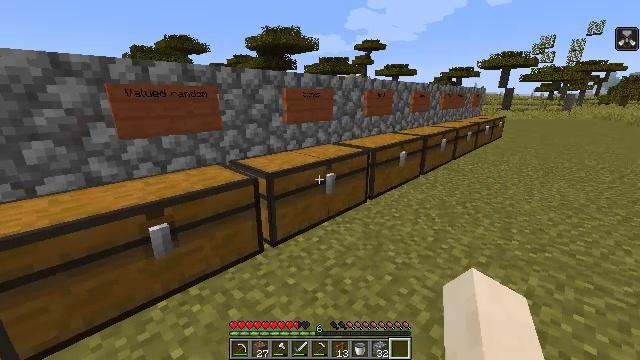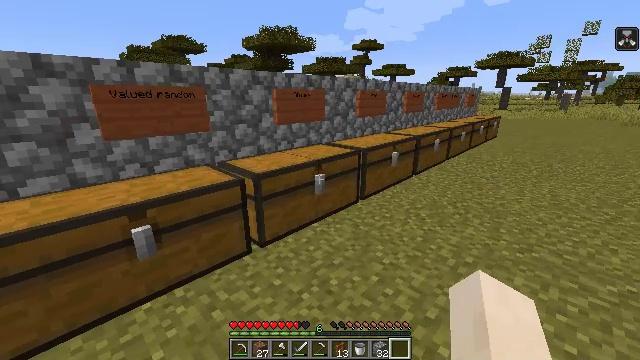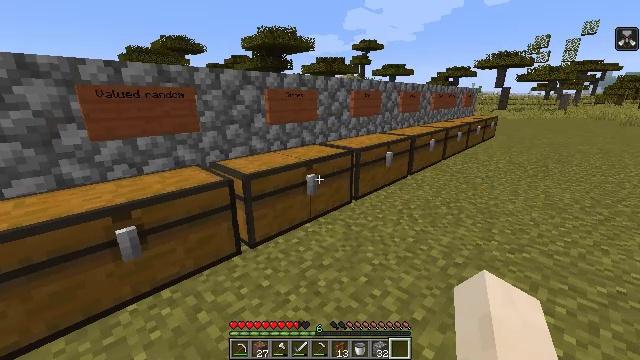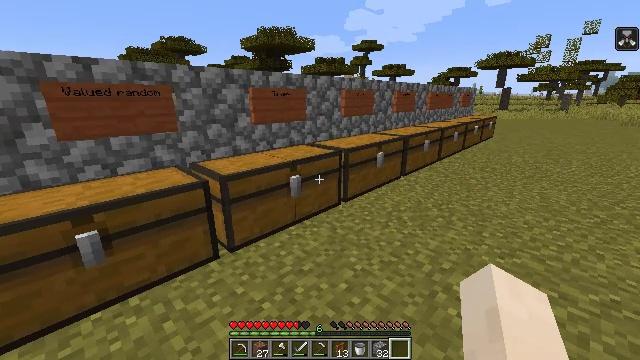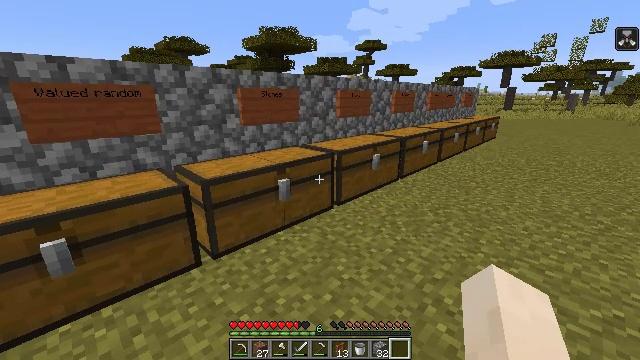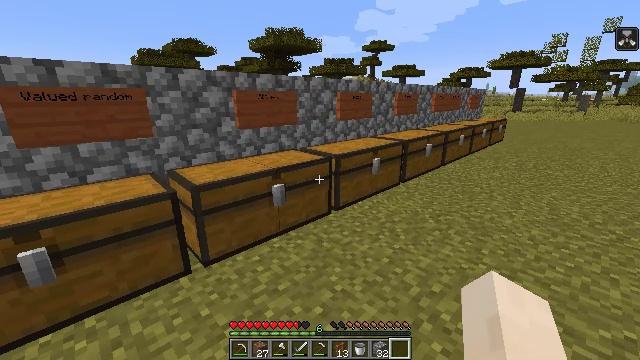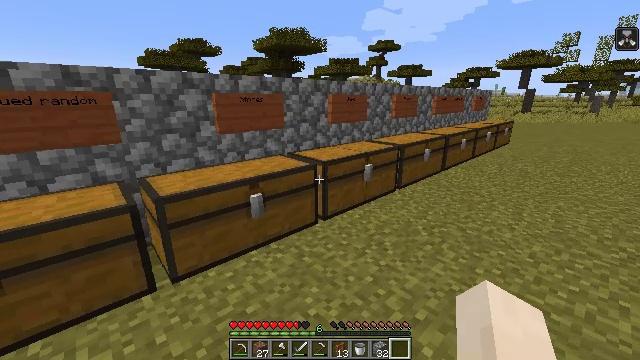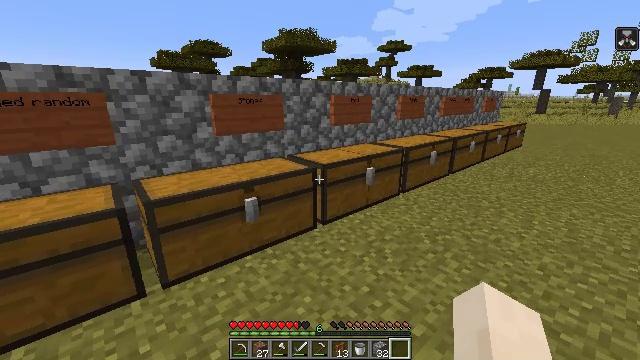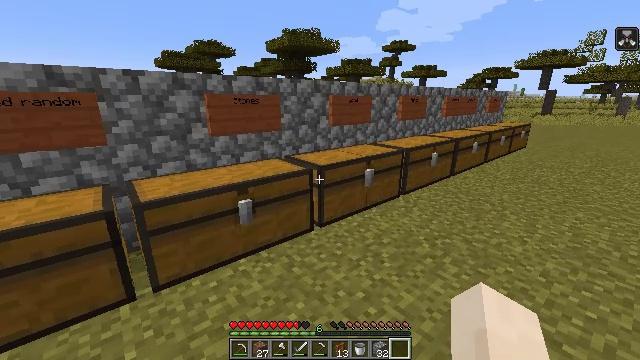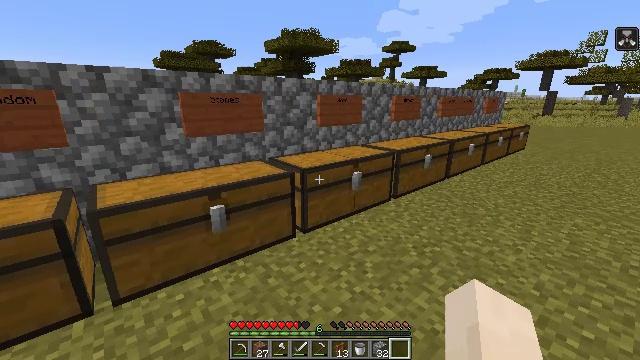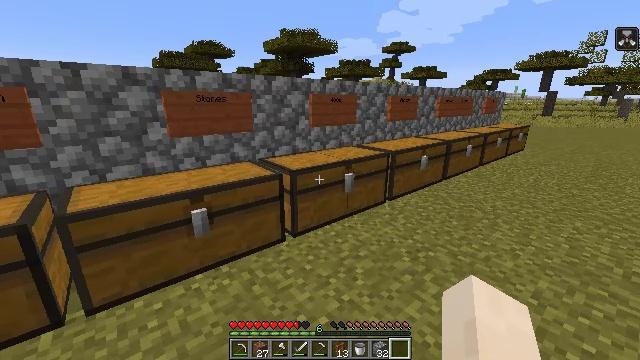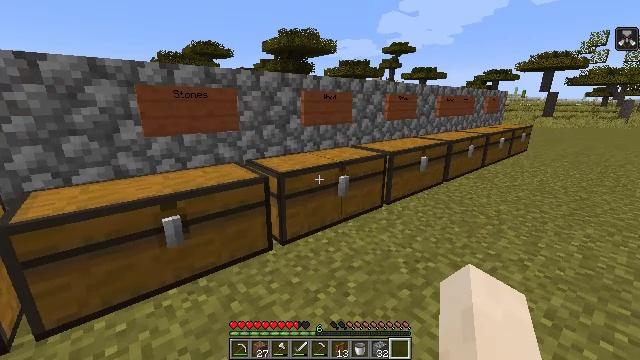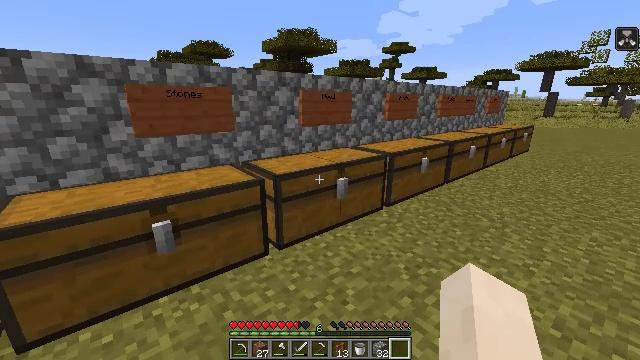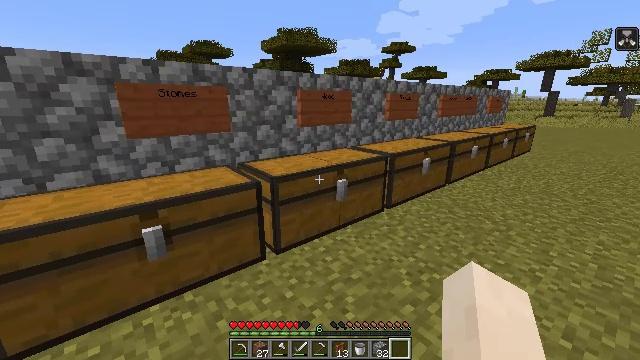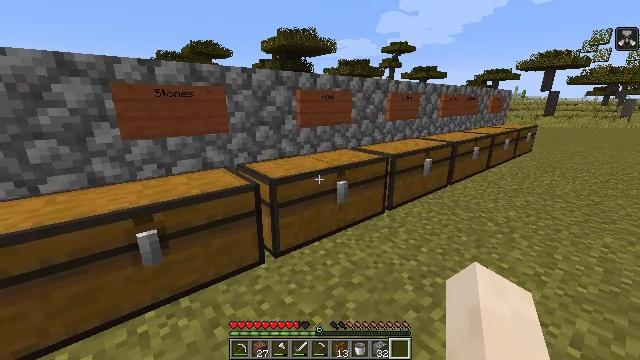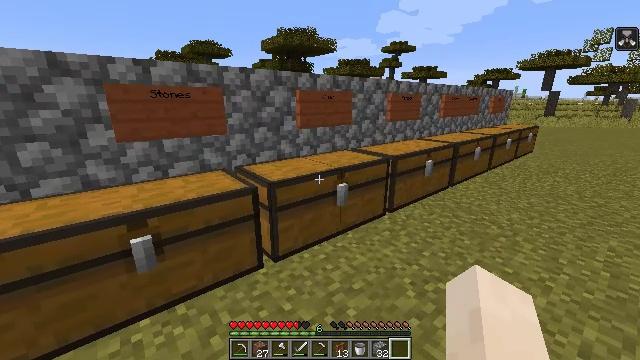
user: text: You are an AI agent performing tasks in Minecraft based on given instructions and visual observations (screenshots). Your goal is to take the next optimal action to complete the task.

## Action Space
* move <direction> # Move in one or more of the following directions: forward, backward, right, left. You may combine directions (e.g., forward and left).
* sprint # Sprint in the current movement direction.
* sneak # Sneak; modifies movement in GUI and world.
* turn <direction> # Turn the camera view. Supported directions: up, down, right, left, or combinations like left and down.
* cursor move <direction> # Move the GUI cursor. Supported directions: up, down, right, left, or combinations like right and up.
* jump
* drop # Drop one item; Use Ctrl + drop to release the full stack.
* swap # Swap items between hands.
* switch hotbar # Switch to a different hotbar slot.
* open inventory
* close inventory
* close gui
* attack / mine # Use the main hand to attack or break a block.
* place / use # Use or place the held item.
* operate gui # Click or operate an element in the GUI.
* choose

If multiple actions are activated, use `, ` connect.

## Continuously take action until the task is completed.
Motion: motion action
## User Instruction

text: Remove the acacia wall sign with a hit.
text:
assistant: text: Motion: move right
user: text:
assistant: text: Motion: move forward and move right
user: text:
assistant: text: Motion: move forward and move right
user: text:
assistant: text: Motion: move forward and move right
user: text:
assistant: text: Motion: move forward and move right, turn left
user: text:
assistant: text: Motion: move forward and move right, turn left
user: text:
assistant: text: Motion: move forward and move right, turn left
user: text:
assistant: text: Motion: move forward and move right
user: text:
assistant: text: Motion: move forward and move right
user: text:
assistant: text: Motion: move forward
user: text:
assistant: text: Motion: move forward
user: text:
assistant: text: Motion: no_op
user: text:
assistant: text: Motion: no_op
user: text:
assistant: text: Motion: no_op
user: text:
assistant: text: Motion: move forward
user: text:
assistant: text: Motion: move forward and move right
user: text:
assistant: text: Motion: move forward and move right
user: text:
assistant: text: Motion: move forward and move right
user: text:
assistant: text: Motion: move forward and move right
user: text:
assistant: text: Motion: move forward and move right
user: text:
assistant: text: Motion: move forward and move right
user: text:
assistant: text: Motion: move forward and move right
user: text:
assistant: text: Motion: move forward and move right
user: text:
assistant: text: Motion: move forward and move right
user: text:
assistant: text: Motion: move forward and move right
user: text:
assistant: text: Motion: move forward and move right
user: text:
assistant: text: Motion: move forward
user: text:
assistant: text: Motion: no_op
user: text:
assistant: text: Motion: no_op
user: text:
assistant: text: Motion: no_op